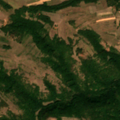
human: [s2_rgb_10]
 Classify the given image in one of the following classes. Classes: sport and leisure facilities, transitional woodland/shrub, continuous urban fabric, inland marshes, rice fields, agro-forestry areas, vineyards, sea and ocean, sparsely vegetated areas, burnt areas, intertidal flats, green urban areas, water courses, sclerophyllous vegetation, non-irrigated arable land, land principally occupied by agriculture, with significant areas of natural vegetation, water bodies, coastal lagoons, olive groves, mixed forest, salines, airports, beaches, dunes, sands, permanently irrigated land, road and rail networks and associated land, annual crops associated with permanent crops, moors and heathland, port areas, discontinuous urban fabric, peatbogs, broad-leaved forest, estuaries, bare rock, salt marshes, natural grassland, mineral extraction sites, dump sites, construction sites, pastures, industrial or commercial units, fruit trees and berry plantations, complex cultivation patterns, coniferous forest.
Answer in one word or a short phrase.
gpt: complex cultivation patterns, land principally occupied by agriculture, with significant areas of natural vegetation, broad-leaved forest